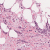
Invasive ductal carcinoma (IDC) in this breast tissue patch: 1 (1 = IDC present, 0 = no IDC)